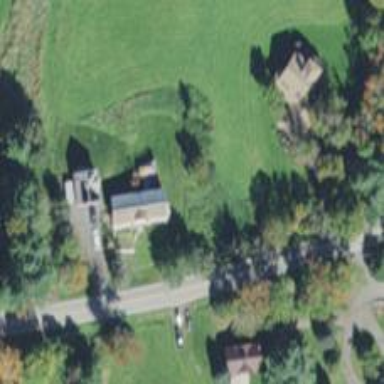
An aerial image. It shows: Simple house.